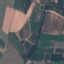
Land use / land cover: PermanentCrop